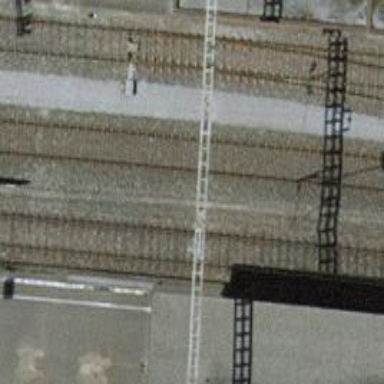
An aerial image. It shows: Single-track electrified railway siding with contact line for service.